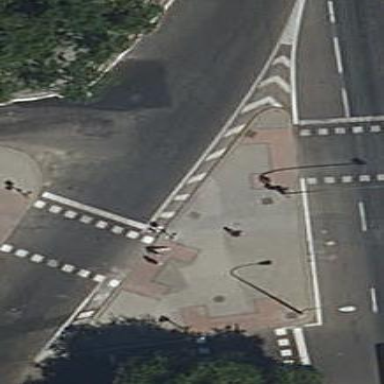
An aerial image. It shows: Traffic calming island.